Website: lowes
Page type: newsletter-management
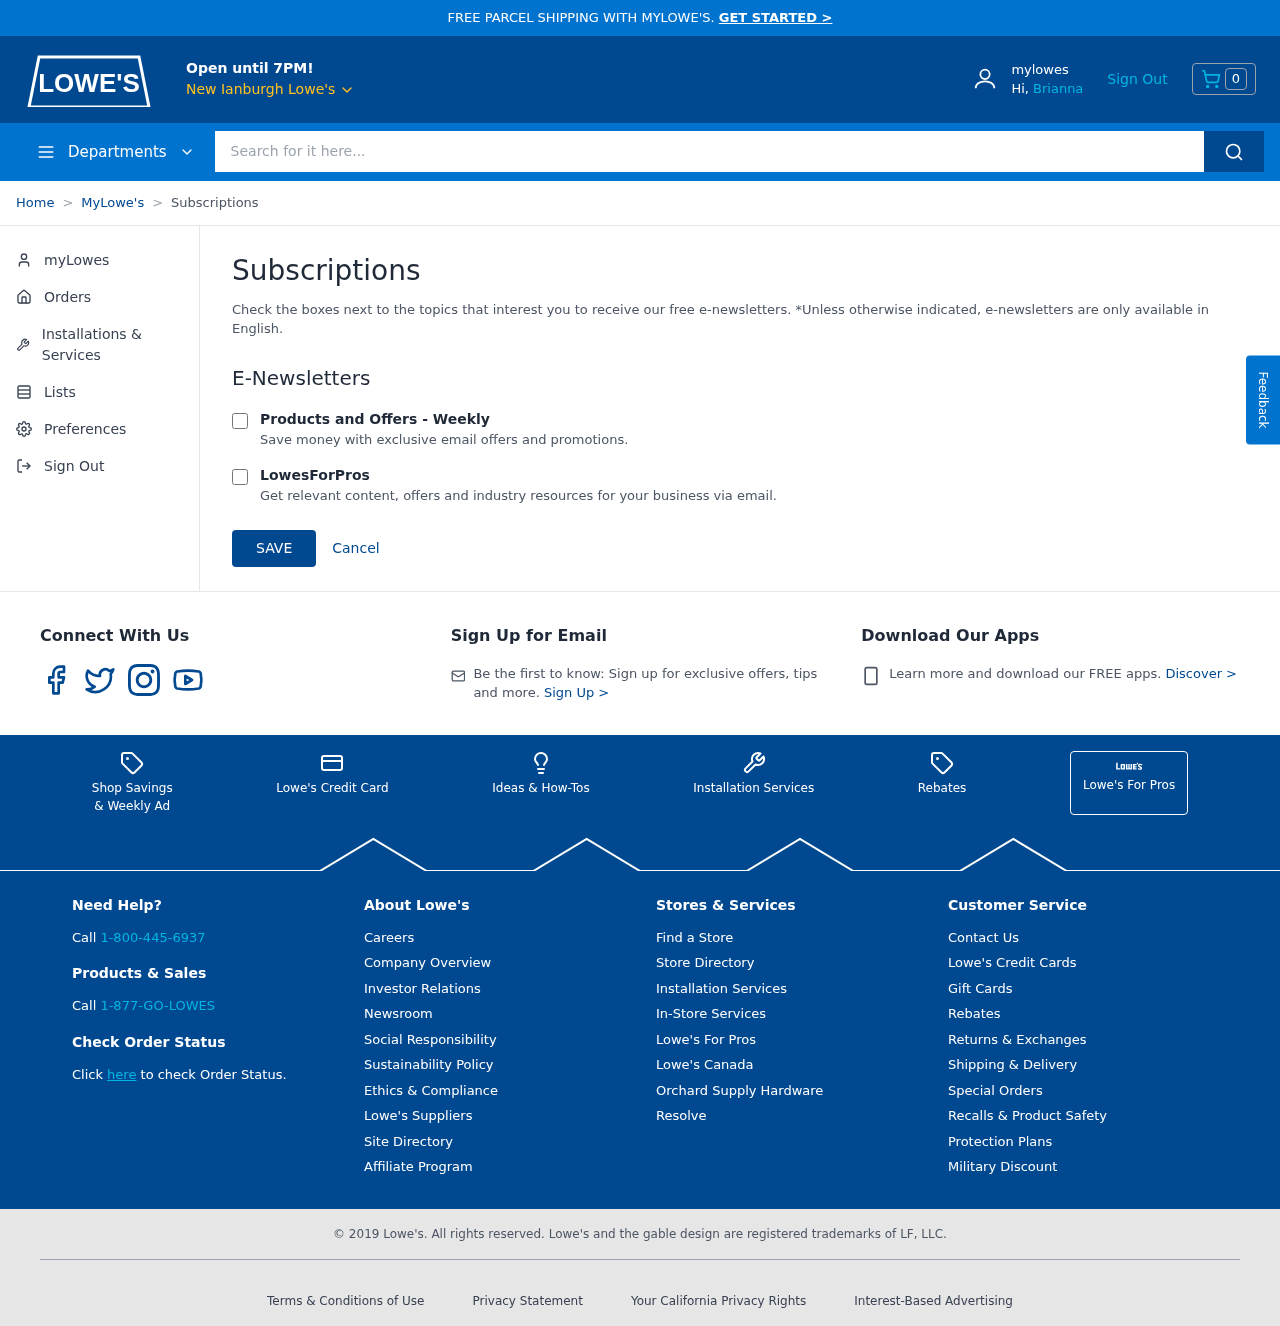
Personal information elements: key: PII_CITY
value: New Ianburgh Lowe's
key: PII_FIRSTNAME
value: Brianna
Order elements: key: ORDER_NUM_ITEMS
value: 0
Search elements: key: HEADER_SEARCH
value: Search for it here...